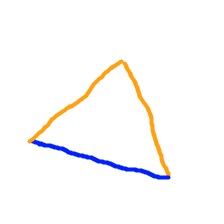
Shape: triangle